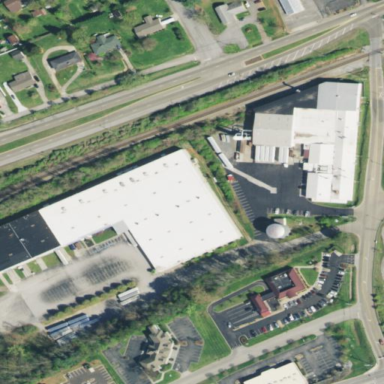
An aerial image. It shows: Industrial building.